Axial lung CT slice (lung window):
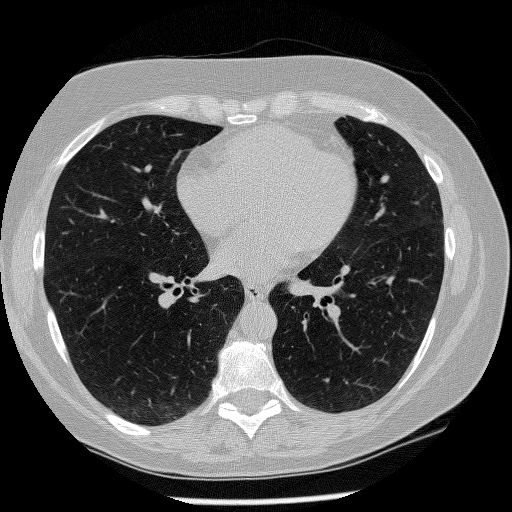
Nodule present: no